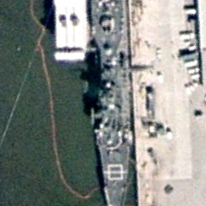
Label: Ticonderoga-class_cruiser